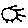
Label: sun